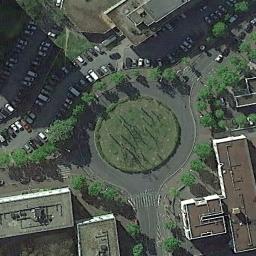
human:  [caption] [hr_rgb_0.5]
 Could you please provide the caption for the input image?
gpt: There are several vehicles driving on the road at the roundabout, There are some buildings and some trees and some lawns around the roundabout, And many cars are parked in the open space beside the roundabout .

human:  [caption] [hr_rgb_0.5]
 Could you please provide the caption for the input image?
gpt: The roundabout with three exits and entrances is surrounded by some buildings and a parking lot .

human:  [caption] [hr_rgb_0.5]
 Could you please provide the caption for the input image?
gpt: The roundabout is next to buildings and trees .

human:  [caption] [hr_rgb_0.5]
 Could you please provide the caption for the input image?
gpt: There are many cars beside the roundabout .

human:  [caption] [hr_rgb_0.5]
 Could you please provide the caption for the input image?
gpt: There are some green trees and buildings near the roundabout .